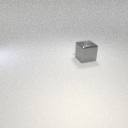
large gray metal cube